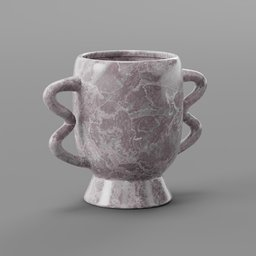
Label: decoration